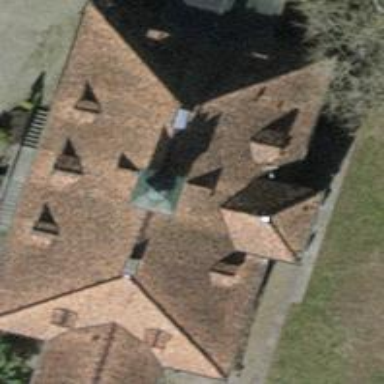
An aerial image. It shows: Historic castle building designed in the style of manor.